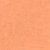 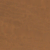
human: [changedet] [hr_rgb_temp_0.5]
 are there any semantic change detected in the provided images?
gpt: Everything remains the same.